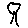
Label: tree